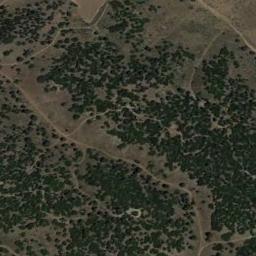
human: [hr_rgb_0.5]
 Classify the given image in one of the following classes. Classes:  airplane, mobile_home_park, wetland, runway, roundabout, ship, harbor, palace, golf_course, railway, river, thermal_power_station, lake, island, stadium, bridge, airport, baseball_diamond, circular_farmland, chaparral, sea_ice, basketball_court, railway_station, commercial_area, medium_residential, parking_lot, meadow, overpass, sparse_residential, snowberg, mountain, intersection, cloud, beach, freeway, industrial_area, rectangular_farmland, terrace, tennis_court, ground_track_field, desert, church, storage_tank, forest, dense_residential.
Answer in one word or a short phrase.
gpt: chaparral